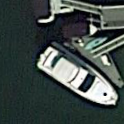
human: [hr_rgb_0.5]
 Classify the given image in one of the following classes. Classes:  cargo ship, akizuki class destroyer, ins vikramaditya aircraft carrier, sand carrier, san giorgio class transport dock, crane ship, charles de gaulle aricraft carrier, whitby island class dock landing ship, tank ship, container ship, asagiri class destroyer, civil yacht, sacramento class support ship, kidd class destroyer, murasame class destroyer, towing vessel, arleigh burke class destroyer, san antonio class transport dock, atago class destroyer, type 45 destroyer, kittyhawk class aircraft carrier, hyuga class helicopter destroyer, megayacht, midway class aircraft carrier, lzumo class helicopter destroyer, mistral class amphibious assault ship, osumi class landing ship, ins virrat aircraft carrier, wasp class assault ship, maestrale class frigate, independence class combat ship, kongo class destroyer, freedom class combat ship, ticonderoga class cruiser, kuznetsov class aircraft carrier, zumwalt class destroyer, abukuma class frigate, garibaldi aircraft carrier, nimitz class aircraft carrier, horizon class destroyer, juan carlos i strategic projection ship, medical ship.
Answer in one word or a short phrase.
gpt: Civil yacht